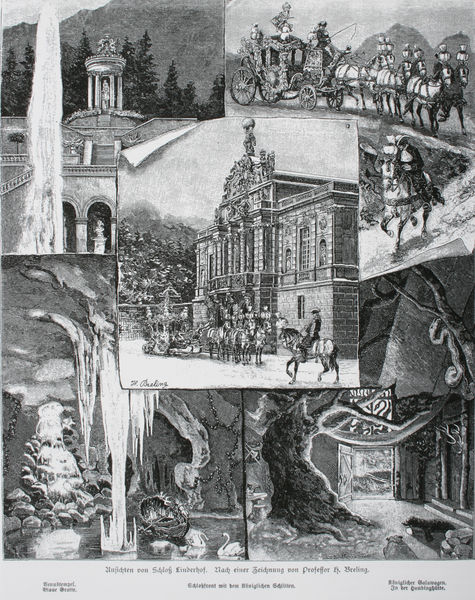
Titel: Ansichten von Schloß Linderhof
Künstler: Heinrich Breling
Standort: (Seriendruck)
Schlagwörter: baum, berg, mann, schatten, wasser, weiß, bäume, see, fenster, grau, holz, licht, schwarz, säule, zeichnung, eis, gebäude, schloss, weg, leute, architektur, fünf, ast, häuser, stamm, höhle, höle, wasserfall, boot, brunnen, kahn, pferd, pferde, reiter, springbrunnen, ritt, schrift, bilder, ecke, schwan, fassade, abhang, berge, grafik, graphik, winter, kutsche, platz, treppe, soldaten, gris, deutsch, collage, tor, druck, stich, schwarzweiß, text, soldat, kutscher, dreispitz, tanne, maison, grotte, fontaine, fontäne, parade, wien, postkarte, gravure, gespann, szenen, arbre, nature, schwäne, cheval, eau, galopp, monument, motive, fahrt, gefroren, intérieur, architecture, fasade, ansichten, schönbrunn, kassel, ansichtskarte, ludwig ii, chateau, carrosse, chemin, jardin, montage, landschaften, monopterus, chevalier, colage, wasserspiele, texte, tropfstein, linderhof, eiszapfen, berittene, abre, 5 bilder, kiosque, stalgtiten, caleche, narration